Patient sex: M
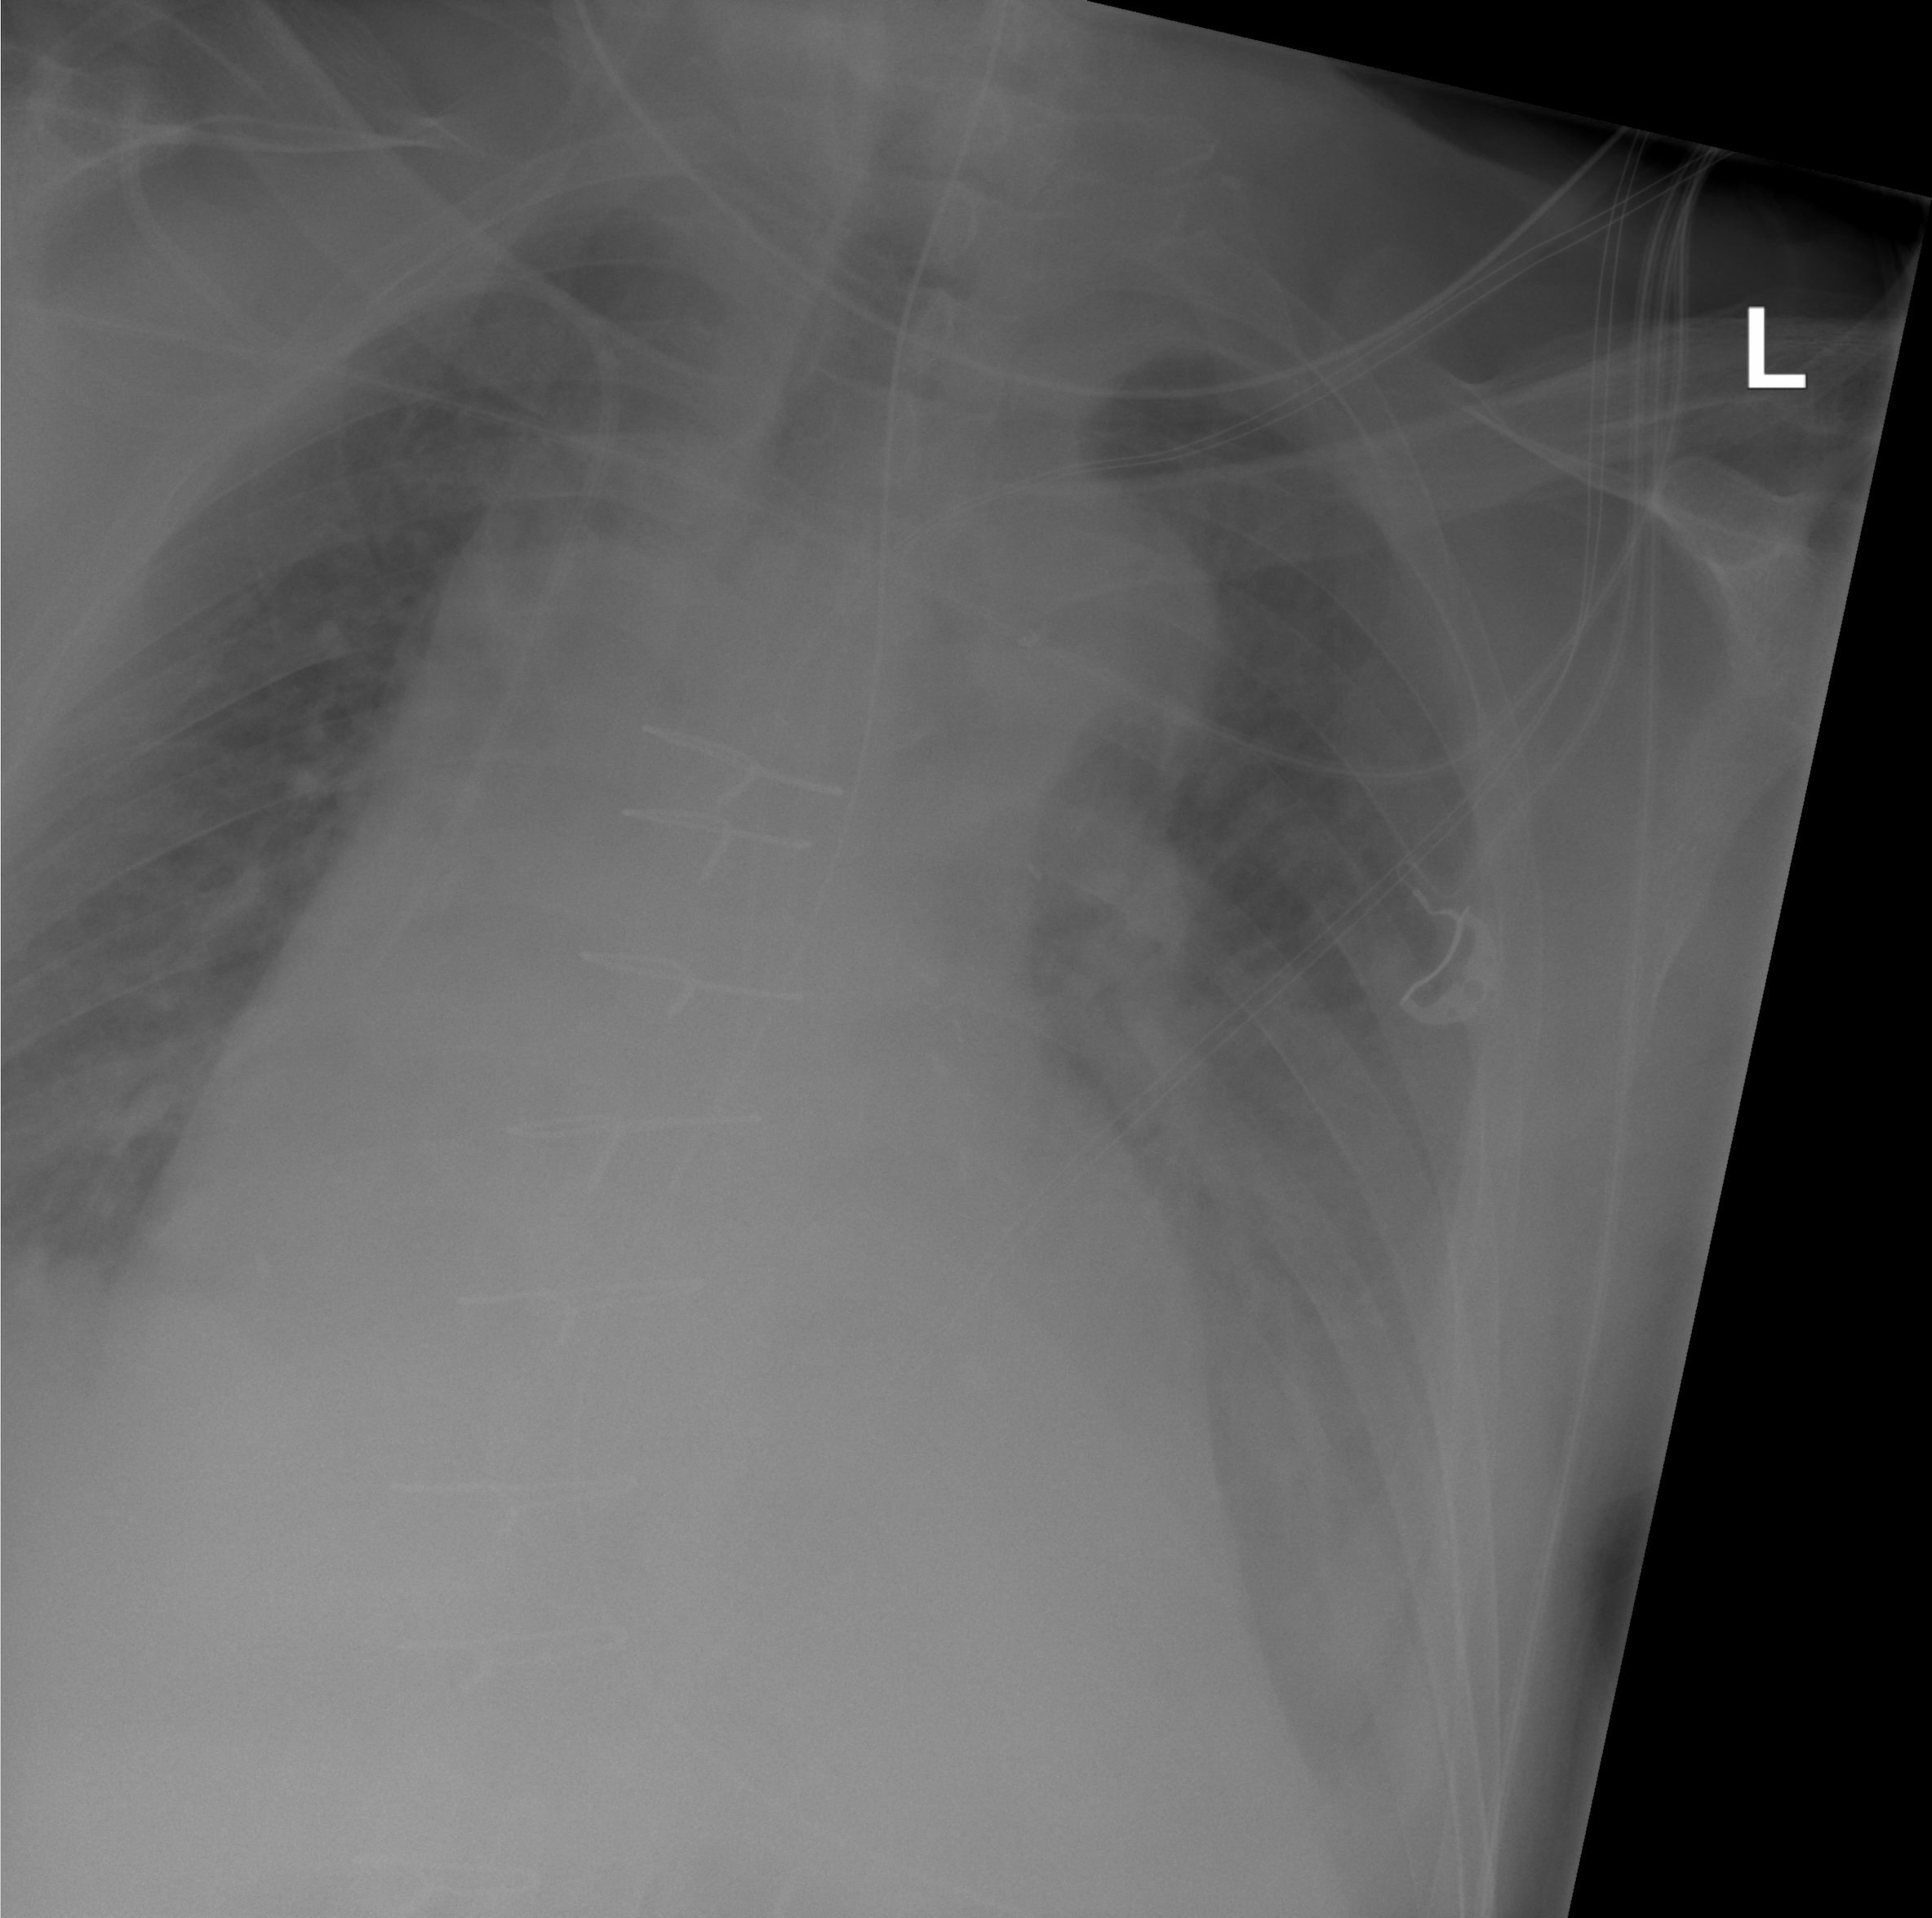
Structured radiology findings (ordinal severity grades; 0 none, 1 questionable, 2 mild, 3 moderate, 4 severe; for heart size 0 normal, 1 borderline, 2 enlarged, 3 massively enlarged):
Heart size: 3
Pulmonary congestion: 2
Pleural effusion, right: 2
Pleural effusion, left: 2
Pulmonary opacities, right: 0
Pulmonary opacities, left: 0
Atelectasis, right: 2
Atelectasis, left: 2